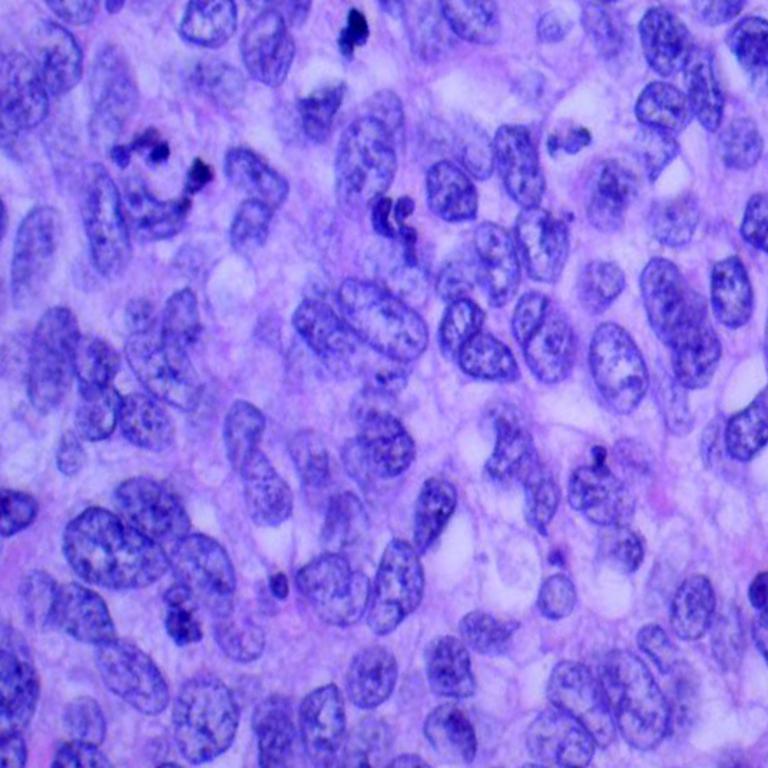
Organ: lung
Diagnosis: squamous carcinomas